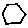
Label: hexagon